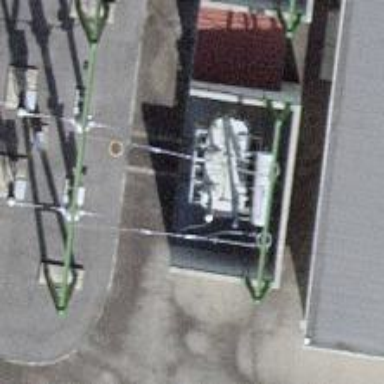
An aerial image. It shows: Outdoor traction transformer.